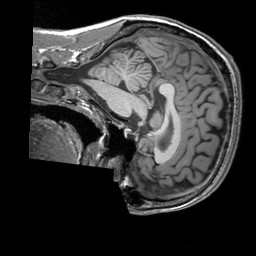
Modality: T1w
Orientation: sagittal
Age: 24
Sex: male
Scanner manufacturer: siemens
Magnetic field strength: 3 T
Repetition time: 2.3 s
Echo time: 0.00303 s